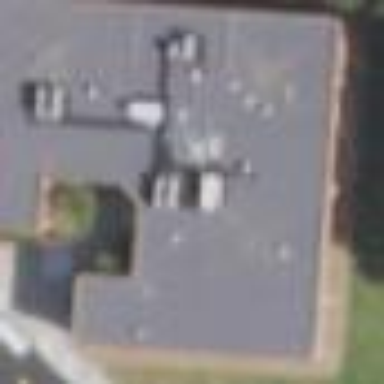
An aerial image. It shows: Office building serving as clinic.